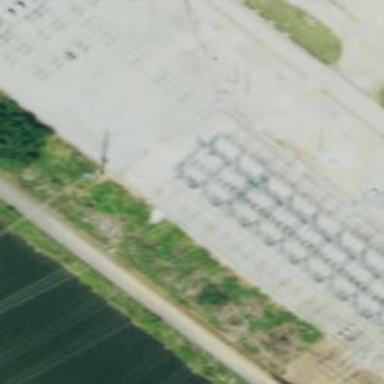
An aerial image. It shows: Switch for power supply.